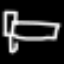
Label: bed